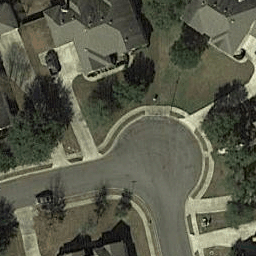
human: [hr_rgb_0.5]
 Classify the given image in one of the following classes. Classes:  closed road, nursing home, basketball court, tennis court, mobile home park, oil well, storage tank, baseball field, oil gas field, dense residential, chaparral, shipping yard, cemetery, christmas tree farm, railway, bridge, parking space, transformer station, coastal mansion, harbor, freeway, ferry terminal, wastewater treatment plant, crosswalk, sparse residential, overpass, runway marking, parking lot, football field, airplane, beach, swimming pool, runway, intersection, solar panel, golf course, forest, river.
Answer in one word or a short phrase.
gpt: closed road